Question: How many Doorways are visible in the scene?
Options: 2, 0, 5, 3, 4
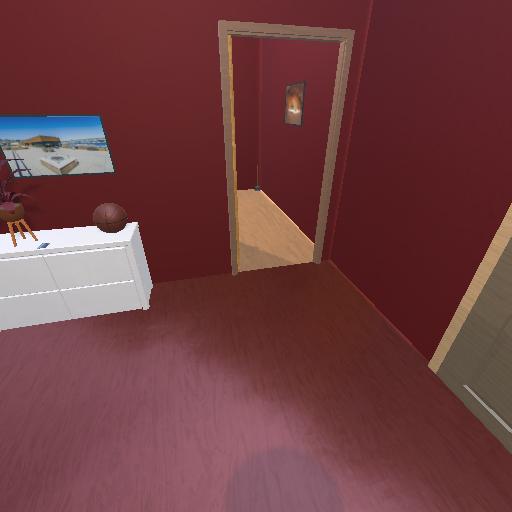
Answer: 2